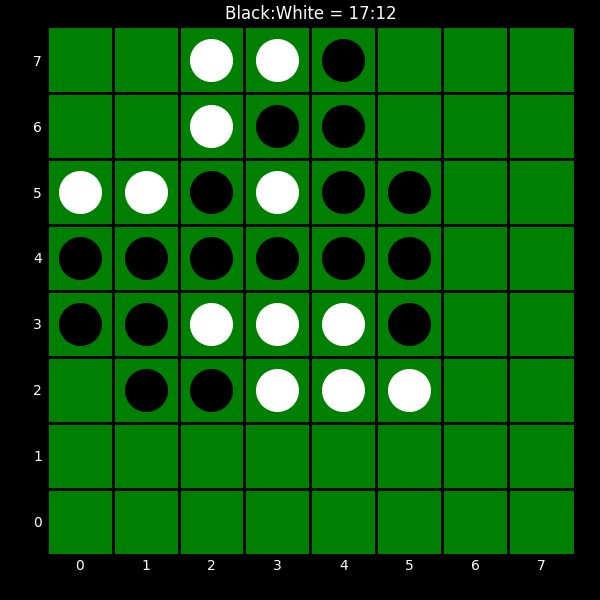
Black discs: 17
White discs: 12